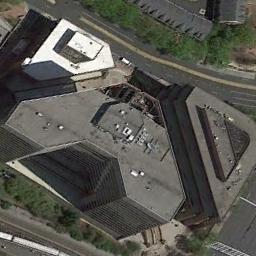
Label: commercial_area